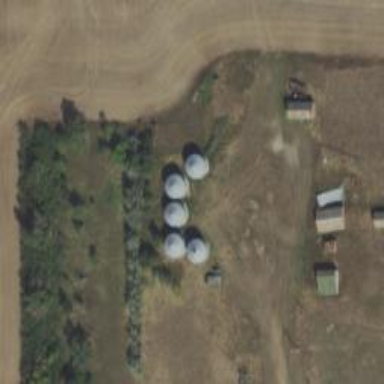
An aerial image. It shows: Silo.